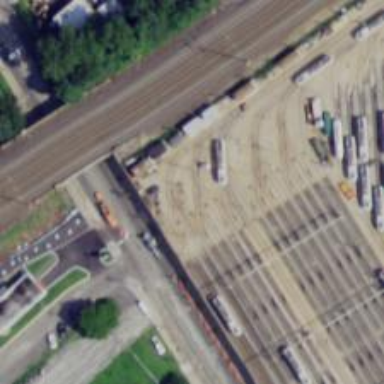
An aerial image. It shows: Tram railway service yard with electrified contact line.